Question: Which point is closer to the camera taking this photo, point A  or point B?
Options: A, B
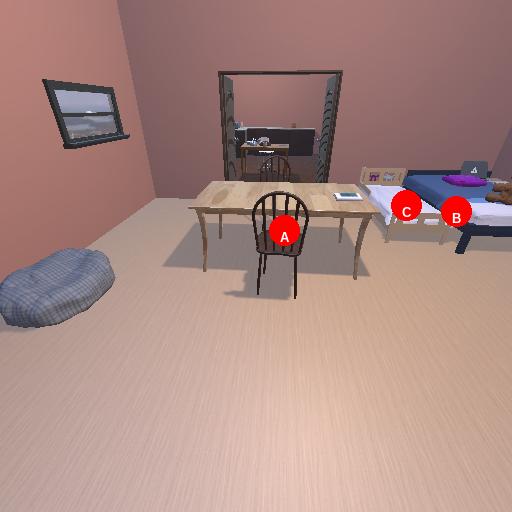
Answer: A